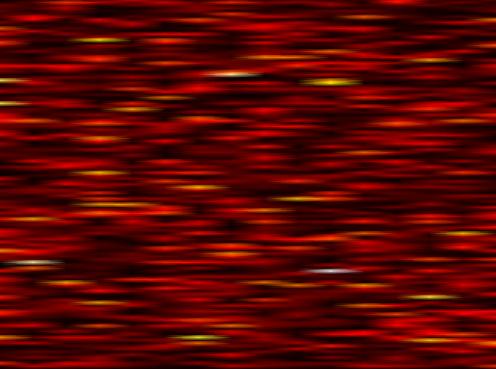
Label: WOLA